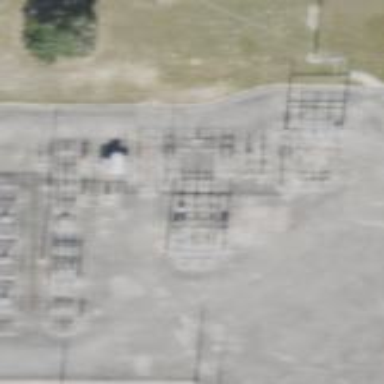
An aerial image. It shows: Distribution-level power substation.